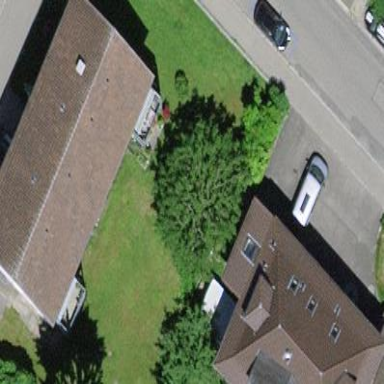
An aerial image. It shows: Residential building.